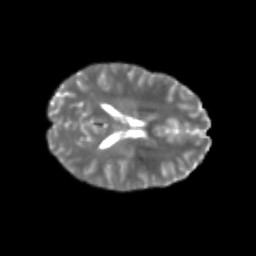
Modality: T2w
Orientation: axial
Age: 22
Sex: female
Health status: healthy
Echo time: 0.074 s